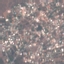
Land use / land cover: Residential